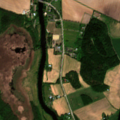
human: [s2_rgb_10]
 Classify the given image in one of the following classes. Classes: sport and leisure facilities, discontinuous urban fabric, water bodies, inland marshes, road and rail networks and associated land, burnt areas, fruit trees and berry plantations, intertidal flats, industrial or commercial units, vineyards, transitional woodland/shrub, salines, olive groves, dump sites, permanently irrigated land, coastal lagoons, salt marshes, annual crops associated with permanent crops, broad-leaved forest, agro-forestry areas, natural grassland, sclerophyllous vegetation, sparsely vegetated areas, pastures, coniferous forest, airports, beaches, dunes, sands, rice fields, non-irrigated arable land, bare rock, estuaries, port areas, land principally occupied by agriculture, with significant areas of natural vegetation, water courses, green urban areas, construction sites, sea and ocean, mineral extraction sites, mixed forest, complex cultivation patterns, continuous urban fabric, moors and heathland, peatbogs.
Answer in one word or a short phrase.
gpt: discontinuous urban fabric, non-irrigated arable land, land principally occupied by agriculture, with significant areas of natural vegetation, mixed forest, peatbogs